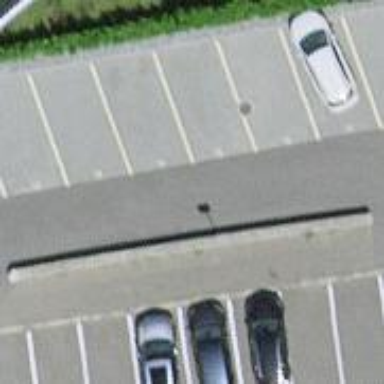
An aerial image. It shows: Parking area with asphalt surface.